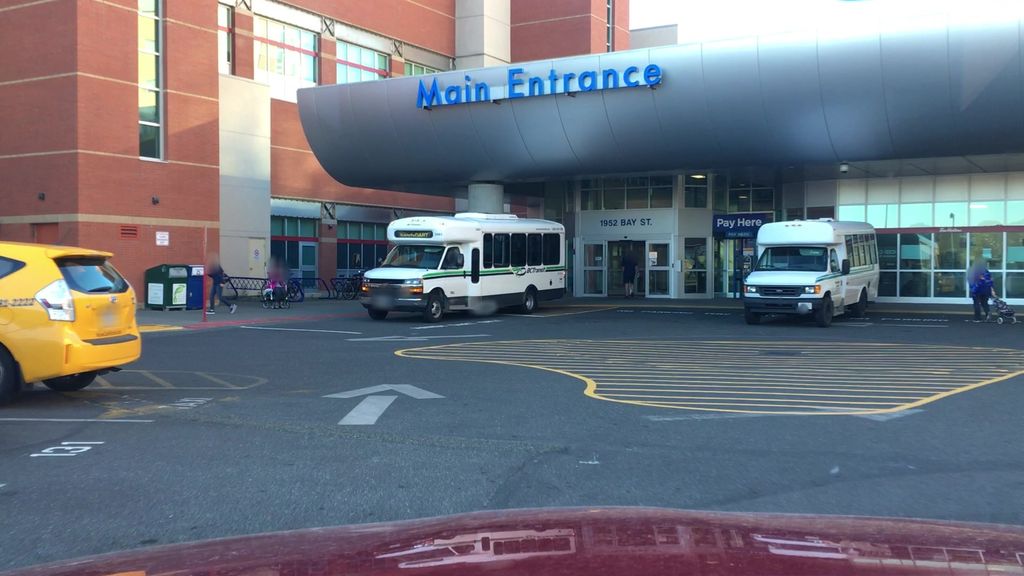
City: victoria